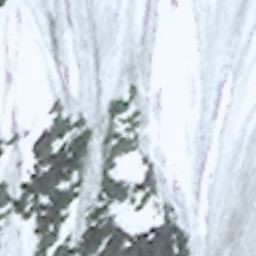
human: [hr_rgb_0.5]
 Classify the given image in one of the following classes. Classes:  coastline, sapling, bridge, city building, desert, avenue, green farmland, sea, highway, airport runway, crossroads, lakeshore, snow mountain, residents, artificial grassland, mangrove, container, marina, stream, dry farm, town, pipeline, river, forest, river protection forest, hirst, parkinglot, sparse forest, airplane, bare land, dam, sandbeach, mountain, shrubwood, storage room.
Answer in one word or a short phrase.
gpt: snow mountain